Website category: movie
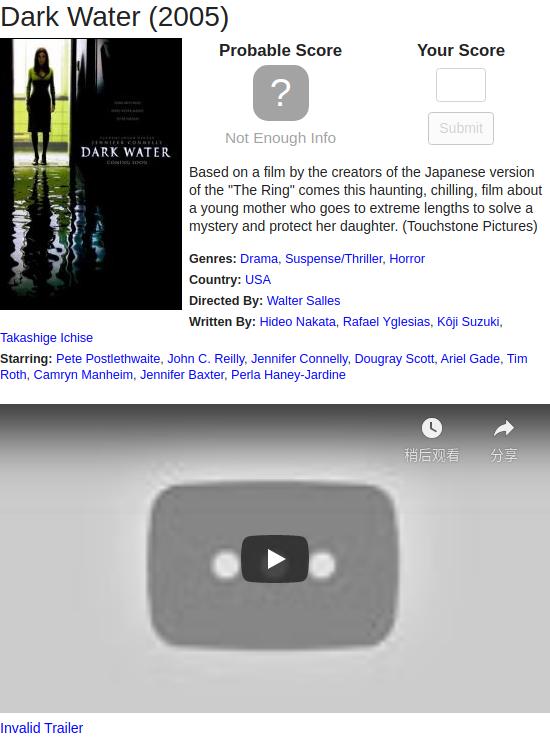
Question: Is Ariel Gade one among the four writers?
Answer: no

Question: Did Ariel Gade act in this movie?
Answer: yes

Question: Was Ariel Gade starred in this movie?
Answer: yes

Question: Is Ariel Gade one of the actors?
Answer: yes

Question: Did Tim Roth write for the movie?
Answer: no

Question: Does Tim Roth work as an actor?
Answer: yes

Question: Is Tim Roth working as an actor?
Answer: yes

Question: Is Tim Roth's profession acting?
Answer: yes

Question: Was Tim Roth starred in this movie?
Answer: yes

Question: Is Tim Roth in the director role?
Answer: no

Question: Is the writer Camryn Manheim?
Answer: no

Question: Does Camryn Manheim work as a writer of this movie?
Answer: no

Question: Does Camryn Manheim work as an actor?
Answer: yes

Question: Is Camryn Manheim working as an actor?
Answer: yes

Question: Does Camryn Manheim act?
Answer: yes

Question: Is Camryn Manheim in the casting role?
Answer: yes

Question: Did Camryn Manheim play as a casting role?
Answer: yes

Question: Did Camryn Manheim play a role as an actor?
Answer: yes

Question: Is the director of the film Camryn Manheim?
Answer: no

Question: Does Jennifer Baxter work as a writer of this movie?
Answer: no

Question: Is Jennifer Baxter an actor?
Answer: yes

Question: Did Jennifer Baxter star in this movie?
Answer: yes

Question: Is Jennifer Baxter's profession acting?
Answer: yes

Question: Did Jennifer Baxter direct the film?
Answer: no

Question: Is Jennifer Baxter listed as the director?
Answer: no

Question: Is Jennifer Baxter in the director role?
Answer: no

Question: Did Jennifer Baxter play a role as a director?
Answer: no

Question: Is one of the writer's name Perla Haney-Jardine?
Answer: no

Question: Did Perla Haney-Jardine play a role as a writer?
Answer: no

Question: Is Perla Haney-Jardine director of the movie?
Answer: no

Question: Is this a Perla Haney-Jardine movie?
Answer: no